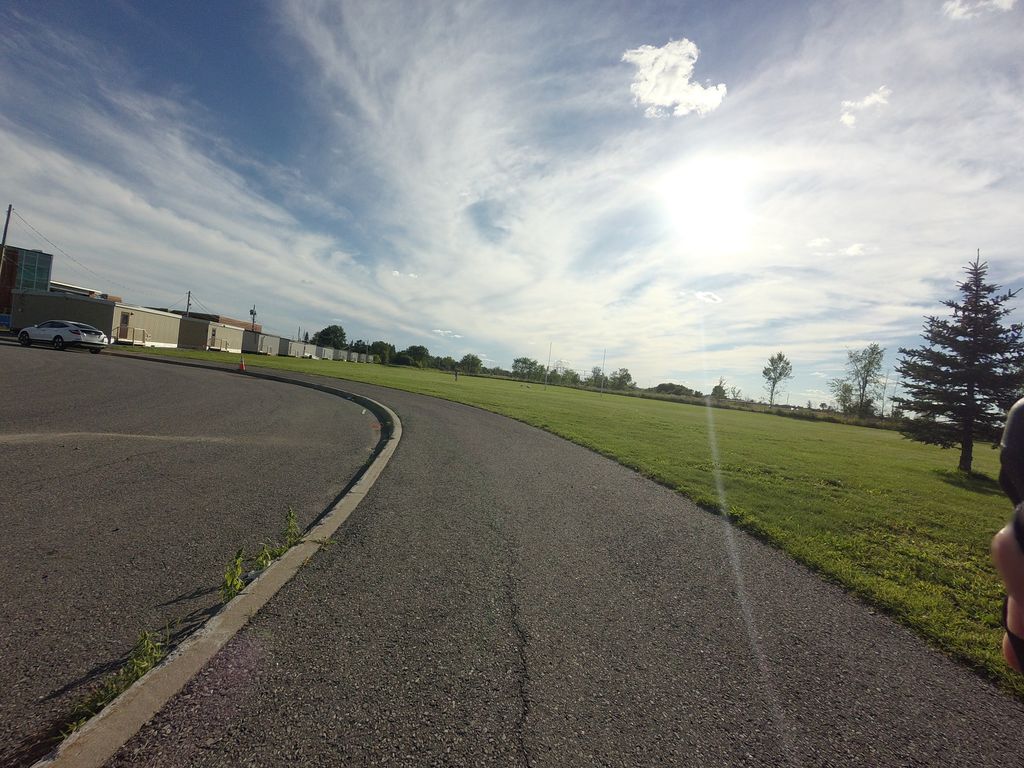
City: ottawa-gatineau